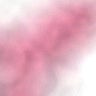
Metastatic tissue present: no